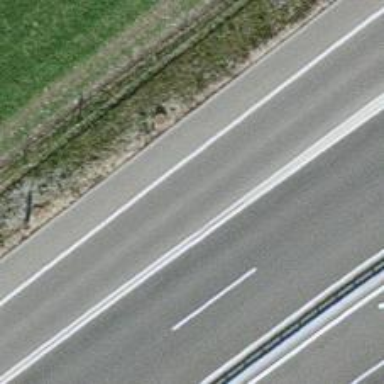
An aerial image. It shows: Motorroad with trunk link.